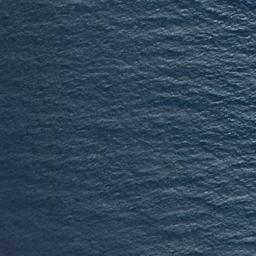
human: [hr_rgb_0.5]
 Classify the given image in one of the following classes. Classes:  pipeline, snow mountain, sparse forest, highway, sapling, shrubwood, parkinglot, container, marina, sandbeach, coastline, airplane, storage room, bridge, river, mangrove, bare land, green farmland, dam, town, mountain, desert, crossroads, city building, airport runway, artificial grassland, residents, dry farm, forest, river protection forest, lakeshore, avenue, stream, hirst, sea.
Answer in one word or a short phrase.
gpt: sea